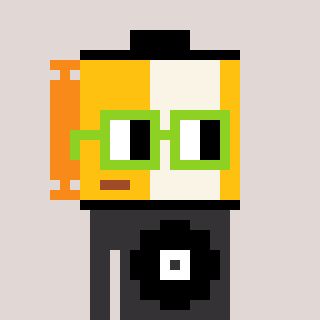
a pixel art character with square light green glasses, a film roll-shaped head and a grayscale-colored body on a warm background